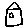
Label: house